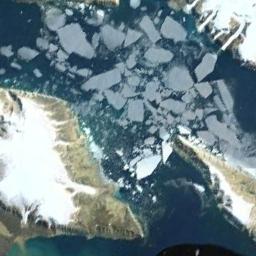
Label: sea_ice